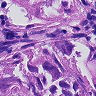
Metastatic tissue present: yes